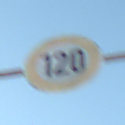
Verkehrszeichen: Geschwindigkeit120
Umgebung: Outdoor, Beach
Tageszeit: SunriseSunset
Wetter: Clear
Licht: Natural
Jahreszeit: NotSpecified
Kontrast: HighContrast